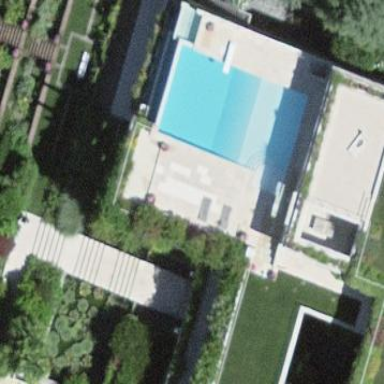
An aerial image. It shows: Swimming pool located in leisure land.